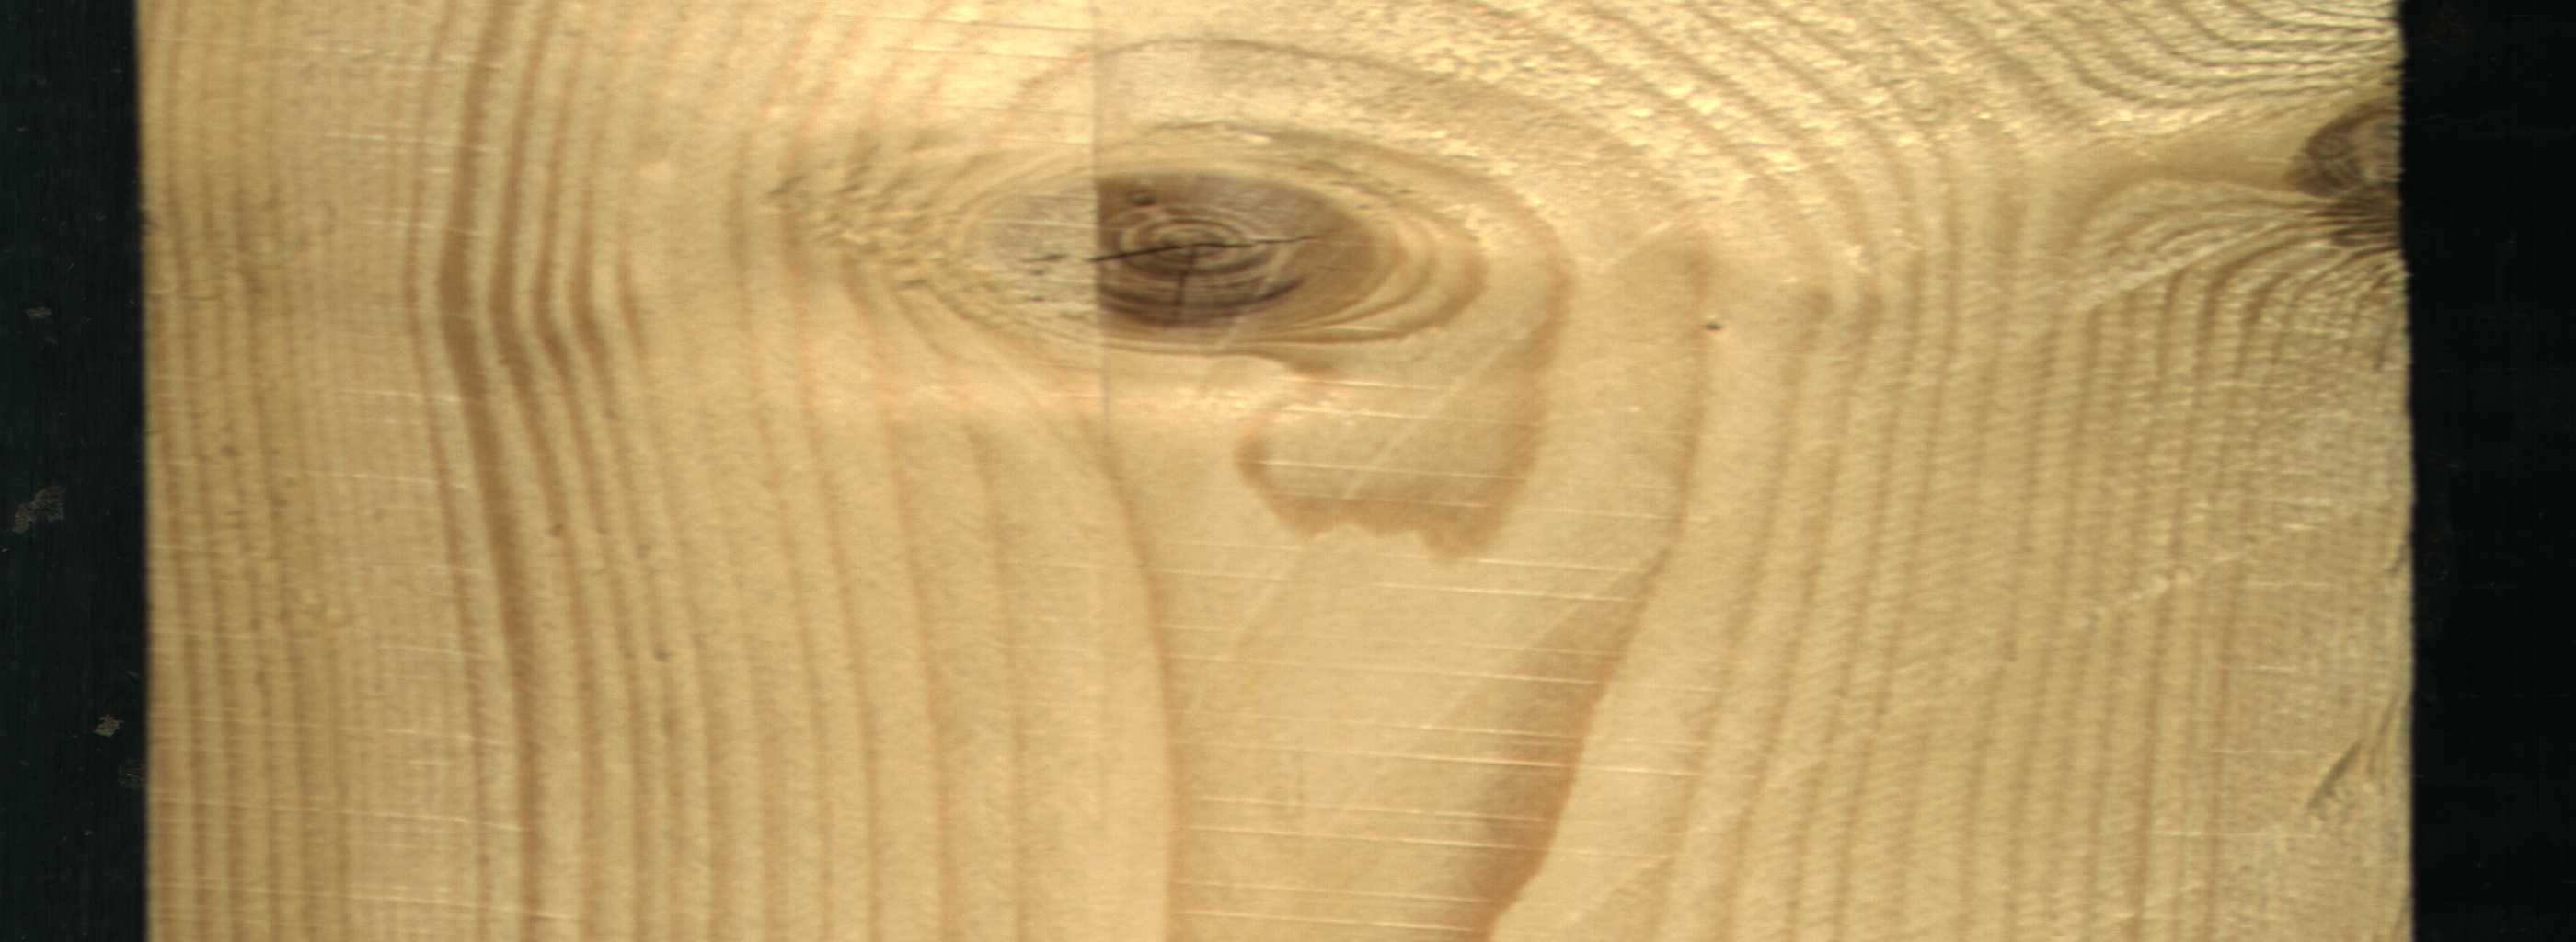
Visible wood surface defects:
knot_with_crack
Live_Knot